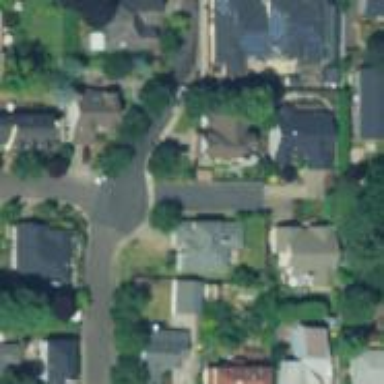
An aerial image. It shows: Residential road with asphalt surface and sidewalk on the left.